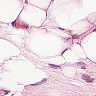
Metastatic tissue present: yes